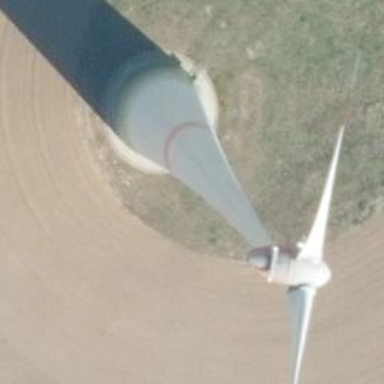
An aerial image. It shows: Wind generator using wind turbines of horizontal axis.